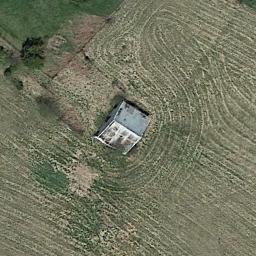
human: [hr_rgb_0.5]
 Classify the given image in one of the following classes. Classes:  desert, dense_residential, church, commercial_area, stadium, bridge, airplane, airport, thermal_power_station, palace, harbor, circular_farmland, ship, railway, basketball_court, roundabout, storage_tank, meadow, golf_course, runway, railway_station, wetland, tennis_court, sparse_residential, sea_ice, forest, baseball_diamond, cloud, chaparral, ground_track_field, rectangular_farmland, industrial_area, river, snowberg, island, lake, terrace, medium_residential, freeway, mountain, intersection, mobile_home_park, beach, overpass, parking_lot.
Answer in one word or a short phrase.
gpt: sparse_residential